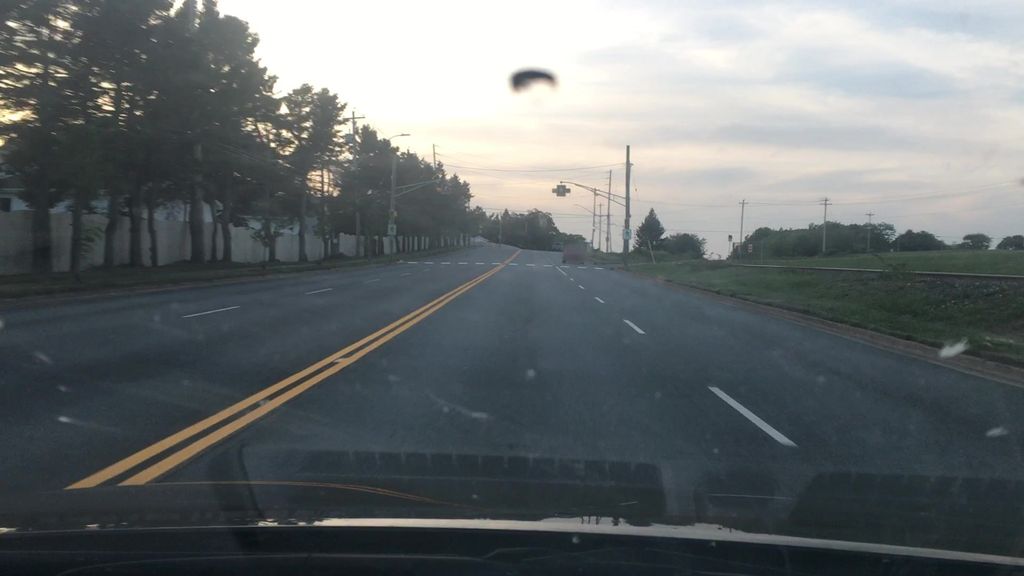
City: halifax